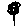
Label: flower